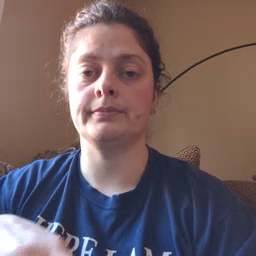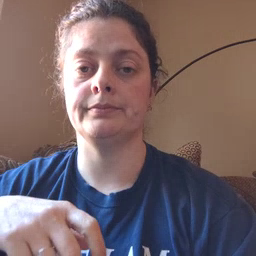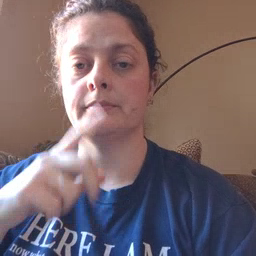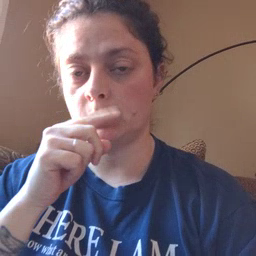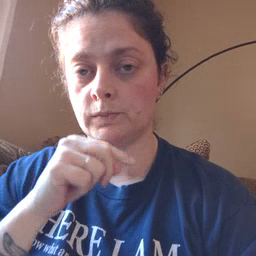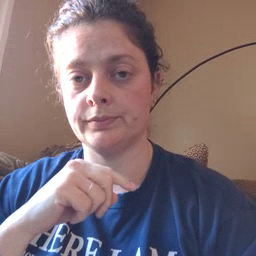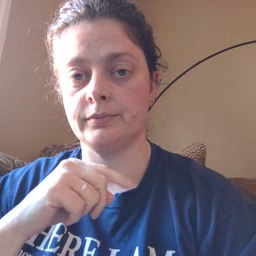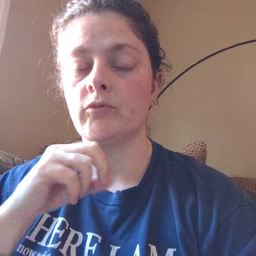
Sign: mouse